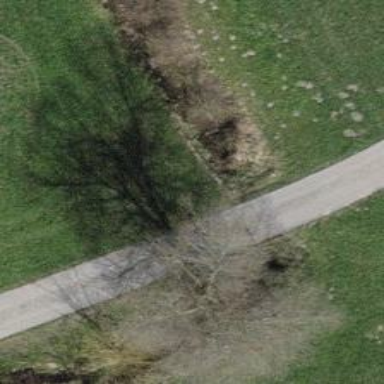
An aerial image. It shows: Culvert tunnel.